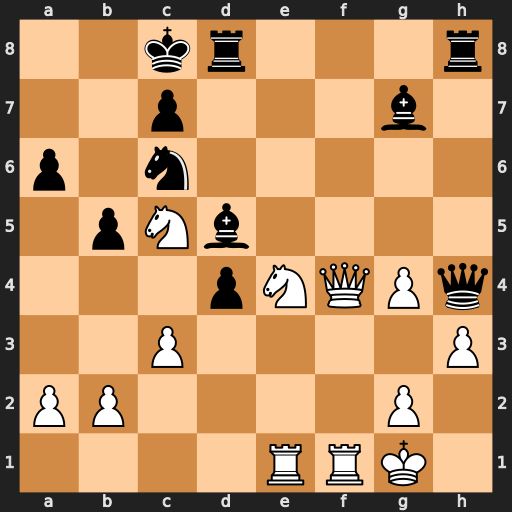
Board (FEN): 2kr3r/2p3b1/p1n5/1pNb4/3pNQPq/2P4P/PP4P1/4RRK1
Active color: w
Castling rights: -
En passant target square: -
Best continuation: Qf5+ Kb8 Nd7+ Rxd7 Qxd7 Rd8 Qxg7